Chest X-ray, PA view. Patient: 70 years old, sex M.
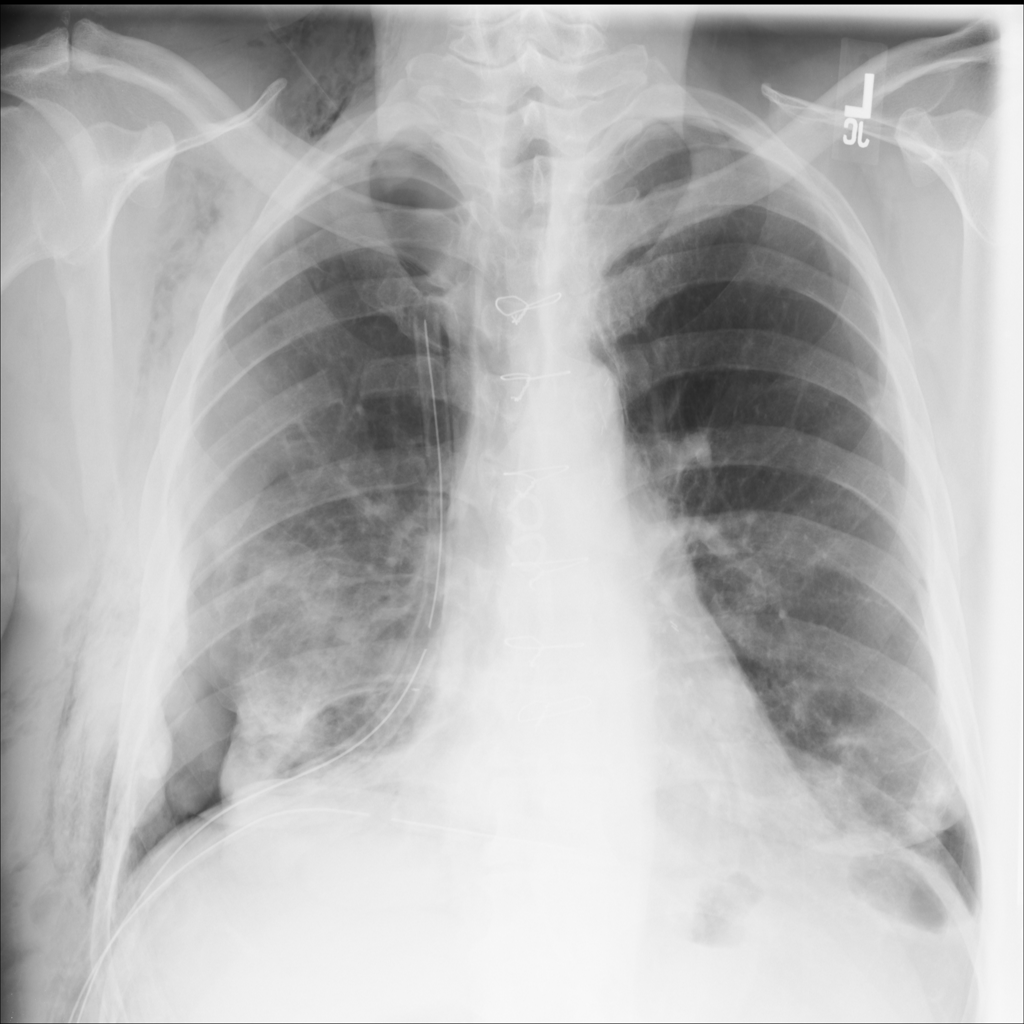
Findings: Atelectasis, Emphysema, Infiltration, Mass, Pneumothorax